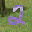
Label: 2